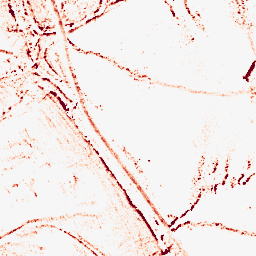
Category: morphological
Decomposition family: morphological_square
Decomposition parameters: operation: opening
size: 5
Upsampling method: bspline
Upsampling parameters: scale: 2
Upsampling scale: 2